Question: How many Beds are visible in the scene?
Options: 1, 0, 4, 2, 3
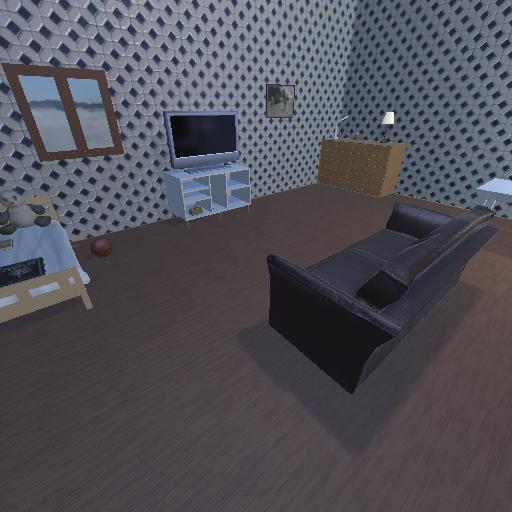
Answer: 1